Interaction volume radius: 5 \u00c5
Interaction volume height: 30 \u00c5
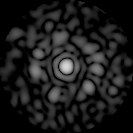
Disorder parameter: 0.8582